Question: There are some blocks in the picture. Find the smallest square area that can place all the small blocks in the area in a suitable way without overlapping. Return the length of the square side.
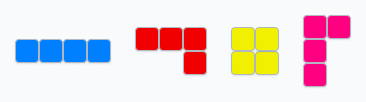
Answer: 4